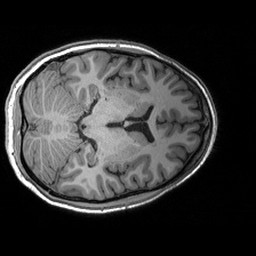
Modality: T1w
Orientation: axial
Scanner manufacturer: siemens
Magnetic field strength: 3 T
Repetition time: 2.53 s
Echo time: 0.00288 s